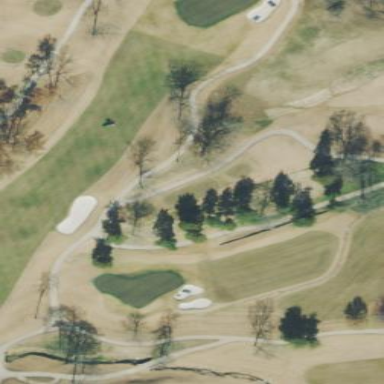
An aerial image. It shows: Rough area in golf course.